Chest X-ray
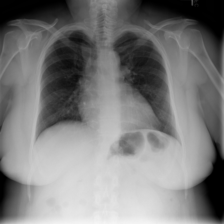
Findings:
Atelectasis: negative
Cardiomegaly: negative
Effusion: negative
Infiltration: negative
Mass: negative
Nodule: negative
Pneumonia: negative
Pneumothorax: negative
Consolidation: negative
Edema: negative
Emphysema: negative
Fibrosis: negative
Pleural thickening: negative
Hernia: negative